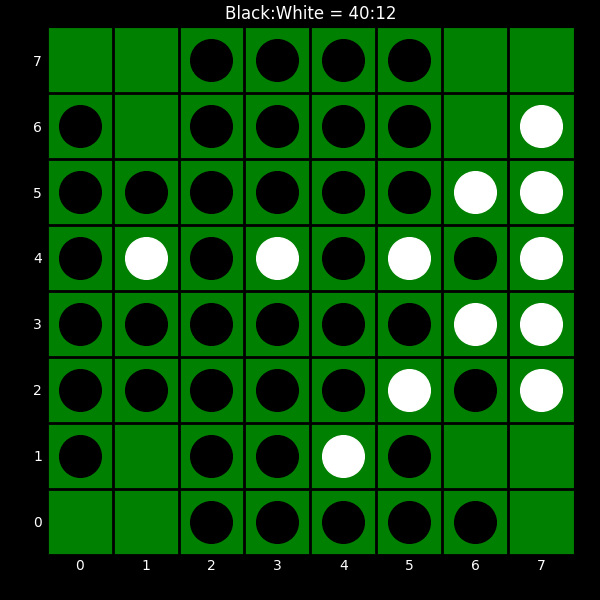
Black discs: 40
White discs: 12